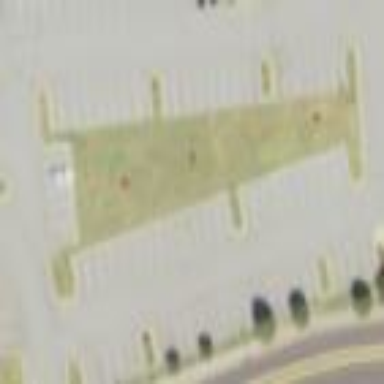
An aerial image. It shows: Parking aisle designated as service road.